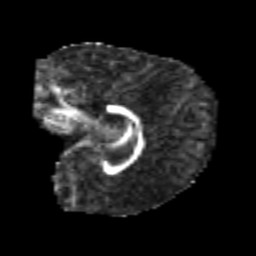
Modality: FA
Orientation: sagittal
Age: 7
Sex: male
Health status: healthy